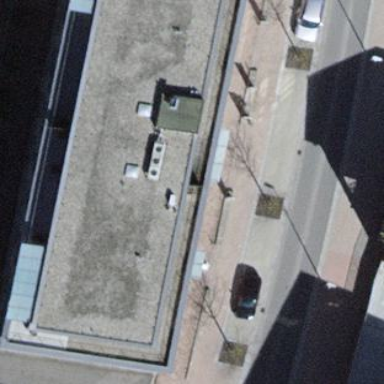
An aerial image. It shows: Retail building.